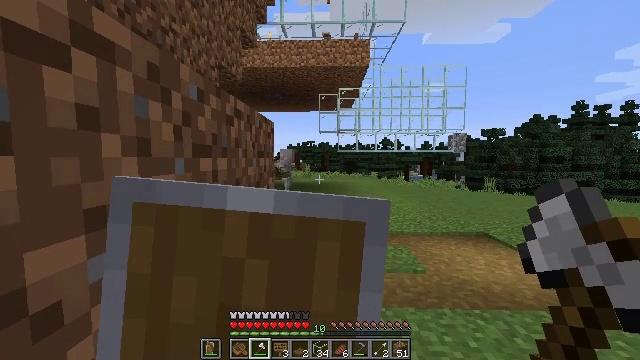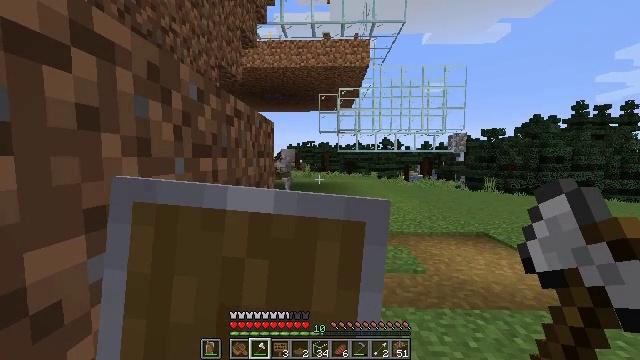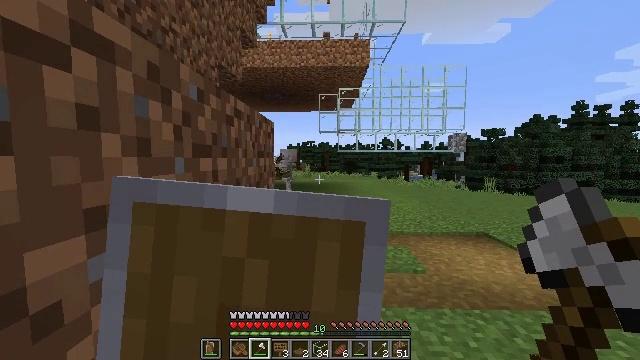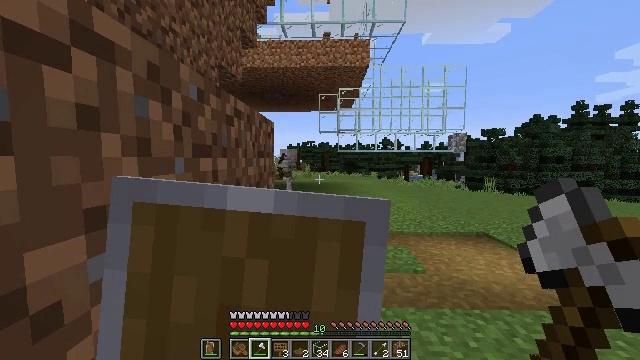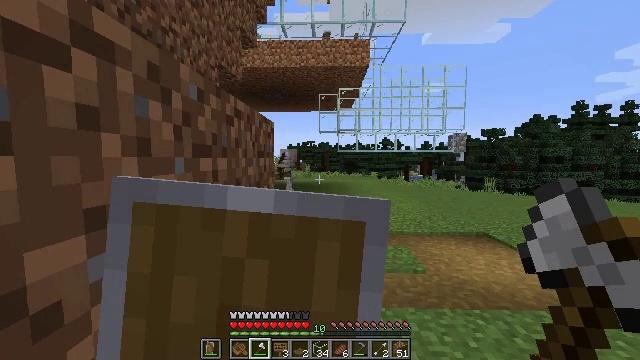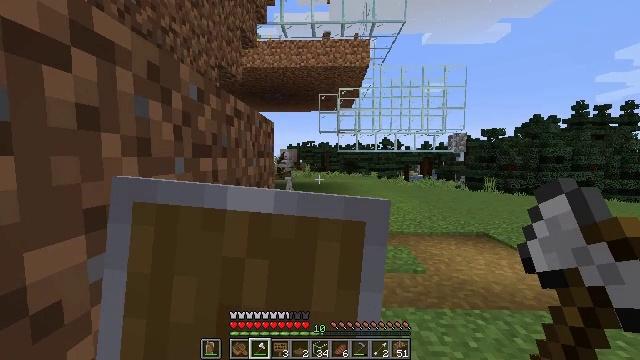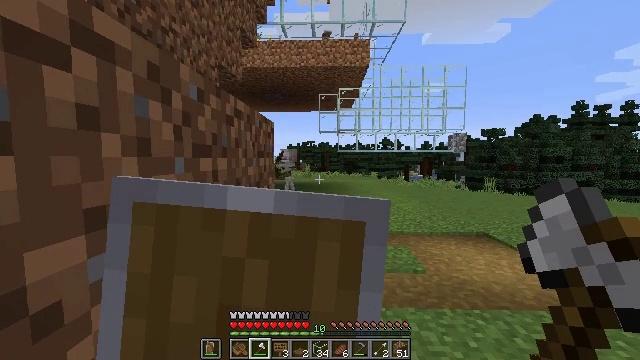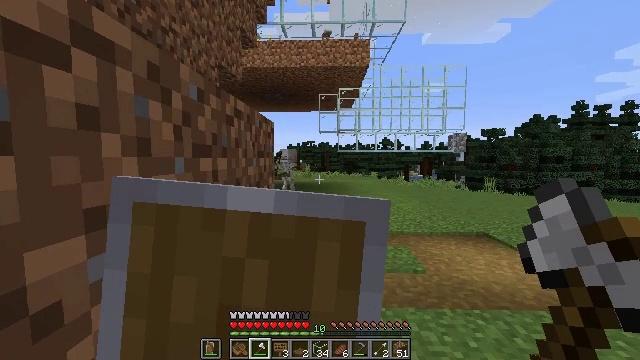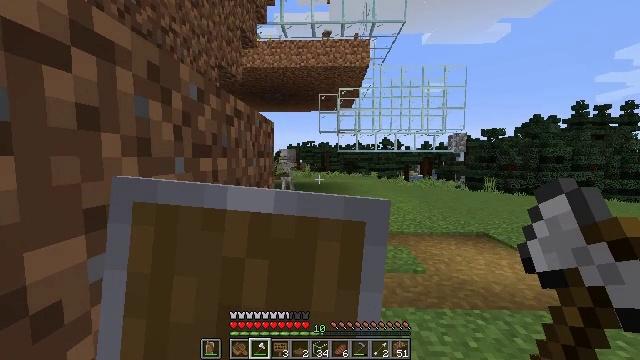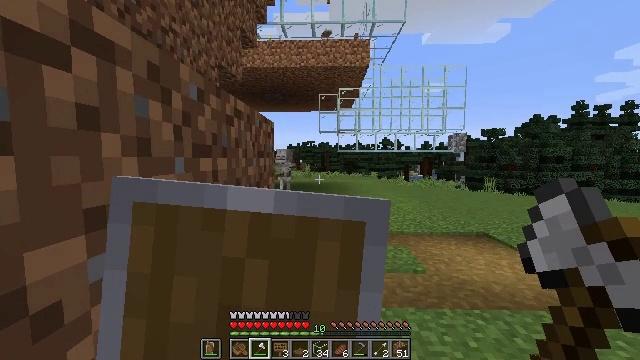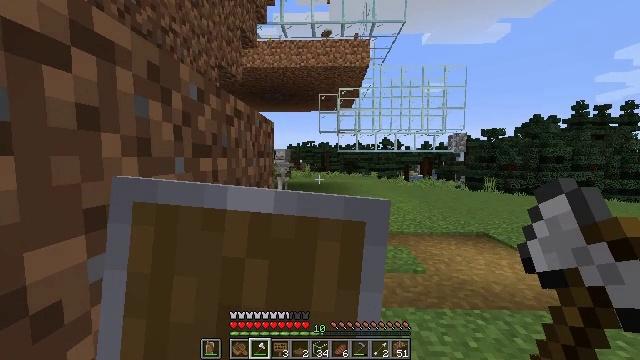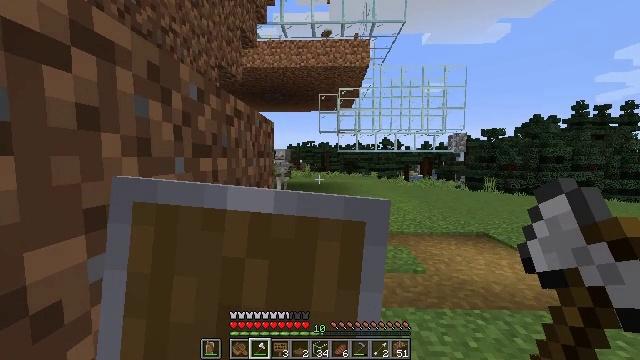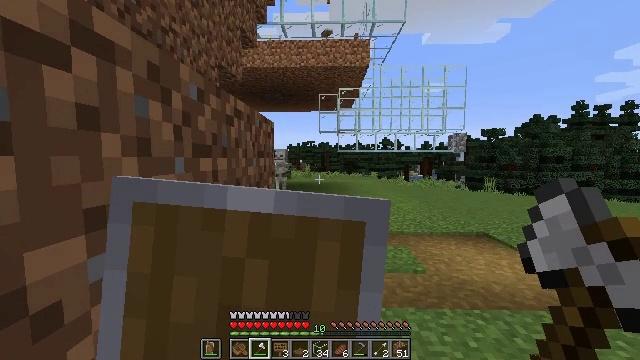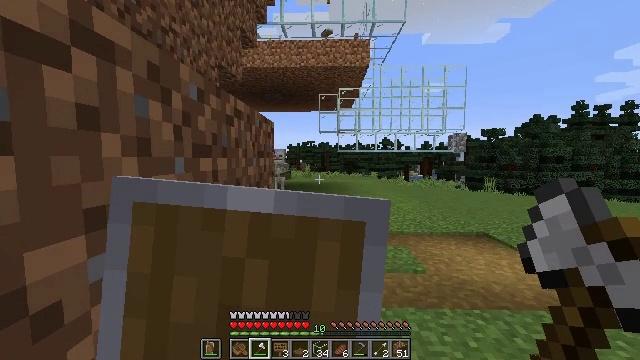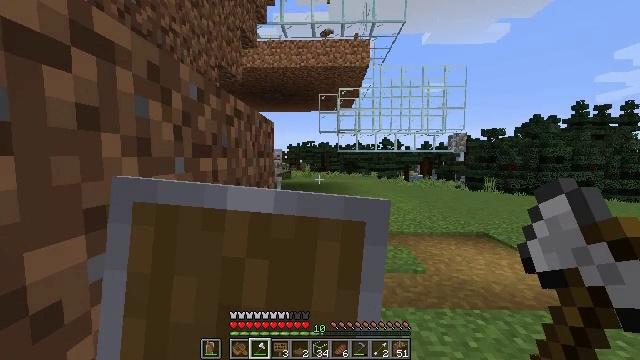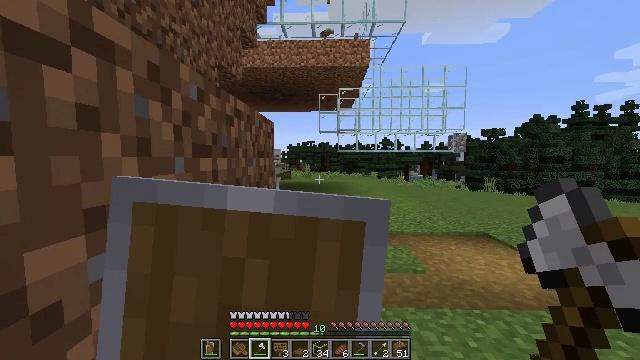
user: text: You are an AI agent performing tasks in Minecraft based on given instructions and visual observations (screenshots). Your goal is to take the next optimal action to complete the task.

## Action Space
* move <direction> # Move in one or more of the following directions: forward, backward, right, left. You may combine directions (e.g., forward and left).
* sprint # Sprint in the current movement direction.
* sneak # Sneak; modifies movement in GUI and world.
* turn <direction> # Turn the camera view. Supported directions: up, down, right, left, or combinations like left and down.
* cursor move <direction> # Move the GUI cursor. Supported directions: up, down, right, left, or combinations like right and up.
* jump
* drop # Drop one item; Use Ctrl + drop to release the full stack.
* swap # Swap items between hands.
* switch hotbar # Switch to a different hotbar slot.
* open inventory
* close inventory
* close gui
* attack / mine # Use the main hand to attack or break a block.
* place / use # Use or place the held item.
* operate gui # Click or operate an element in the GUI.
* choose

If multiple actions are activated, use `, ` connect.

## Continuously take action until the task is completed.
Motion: motion action
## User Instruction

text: Break the dirt block.
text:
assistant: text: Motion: use / place
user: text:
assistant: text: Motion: use / place
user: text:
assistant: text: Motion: use / place
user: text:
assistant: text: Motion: use / place
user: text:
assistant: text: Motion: use / place
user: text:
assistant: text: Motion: use / place
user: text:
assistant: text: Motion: use / place
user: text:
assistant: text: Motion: use / place
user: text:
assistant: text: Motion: use / place
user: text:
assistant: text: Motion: use / place
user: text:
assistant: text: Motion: use / place
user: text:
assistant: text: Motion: use / place
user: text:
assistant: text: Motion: use / place
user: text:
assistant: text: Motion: use / place
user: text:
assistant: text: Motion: use / place
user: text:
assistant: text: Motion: use / place
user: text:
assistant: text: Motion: use / place
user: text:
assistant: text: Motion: use / place
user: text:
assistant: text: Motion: use / place
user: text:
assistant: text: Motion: use / place
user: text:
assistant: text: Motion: use / place
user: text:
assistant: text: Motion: use / place
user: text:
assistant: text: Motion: use / place
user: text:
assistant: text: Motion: use / place
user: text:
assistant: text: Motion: use / place
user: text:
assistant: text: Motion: use / place
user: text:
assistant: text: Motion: use / place
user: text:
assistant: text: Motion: use / place
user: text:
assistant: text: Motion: use / place
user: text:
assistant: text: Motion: use / place